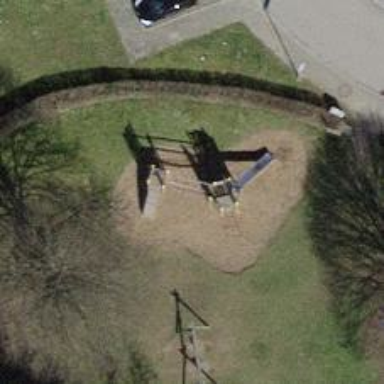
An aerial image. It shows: Playground with various play structures.